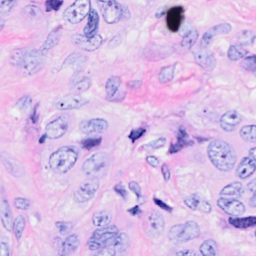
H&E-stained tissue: Breast